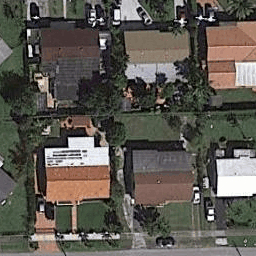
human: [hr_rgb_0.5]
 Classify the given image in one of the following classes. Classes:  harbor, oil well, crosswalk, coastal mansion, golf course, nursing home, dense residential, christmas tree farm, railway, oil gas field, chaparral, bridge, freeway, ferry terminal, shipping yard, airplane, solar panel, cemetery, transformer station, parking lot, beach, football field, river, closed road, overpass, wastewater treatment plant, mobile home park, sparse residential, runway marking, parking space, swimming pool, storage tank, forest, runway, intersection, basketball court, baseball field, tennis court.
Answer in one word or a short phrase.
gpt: dense residential